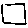
Label: square